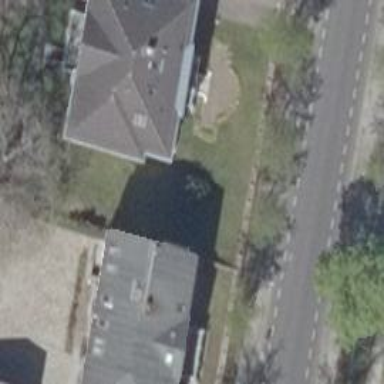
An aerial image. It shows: Building with ridged roof.